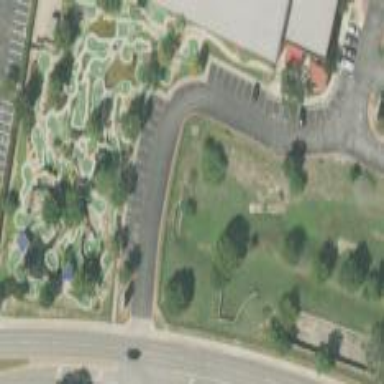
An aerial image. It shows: Miniature golf leisure land.